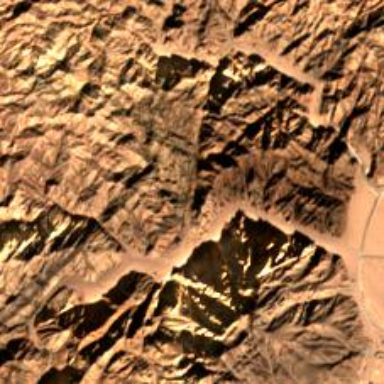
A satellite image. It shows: Oasis in the desert.